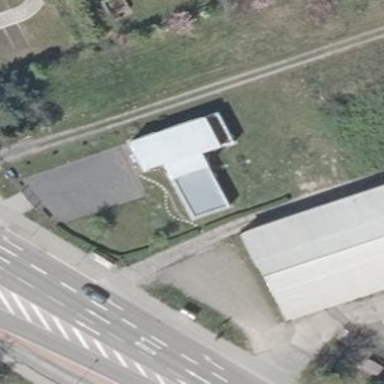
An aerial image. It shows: Flat-roofed building.